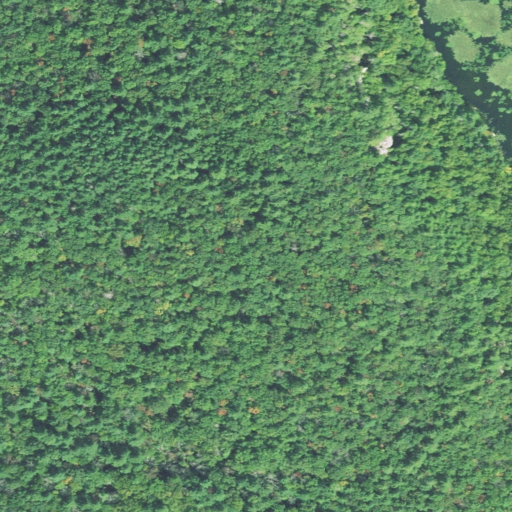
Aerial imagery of mountain in Connecticut named Half Hill containing mixed forest, evergreen forest, woody wetlands, open water, deciduous forest, and herbaceous wetlands